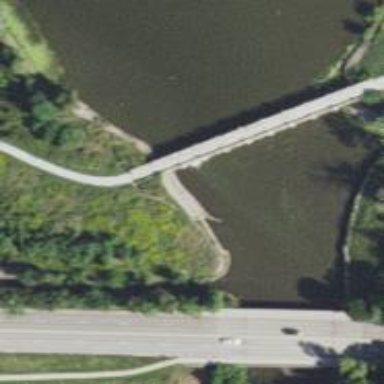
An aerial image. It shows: Portage area along waterway.